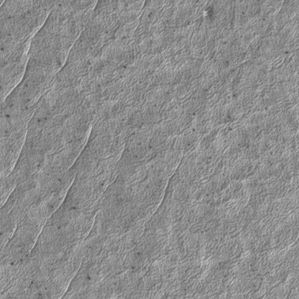
Label: frost